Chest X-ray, PA view. Patient: 55 years old, sex M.
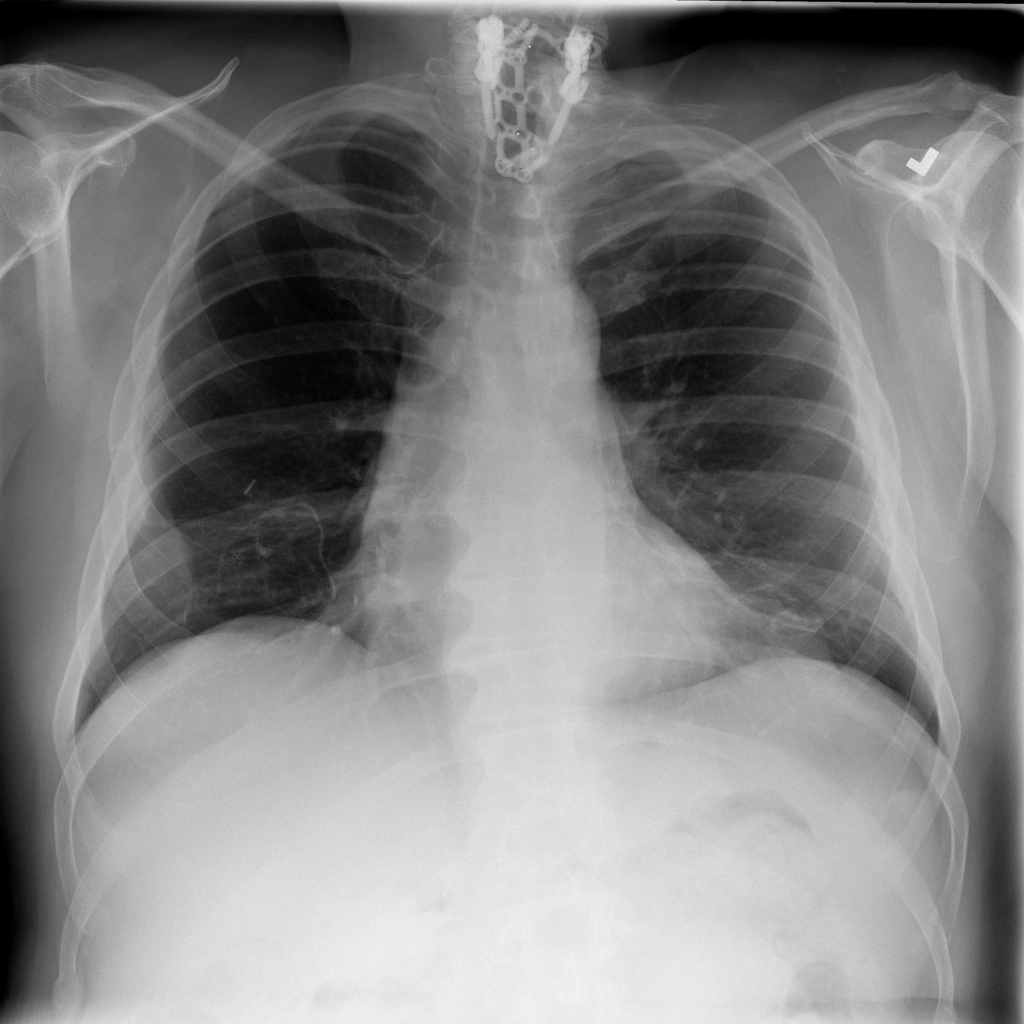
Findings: No Finding